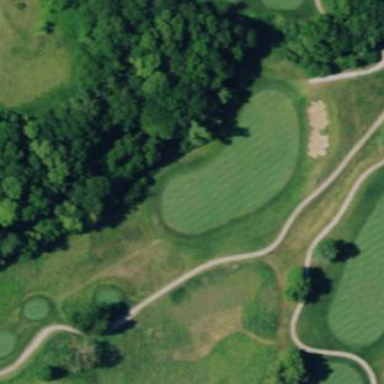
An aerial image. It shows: Golf fairway surrounded by grass.